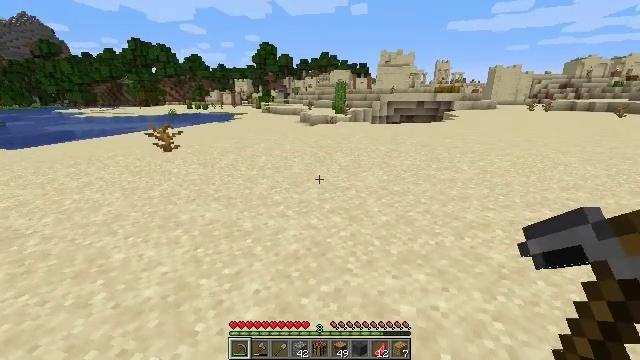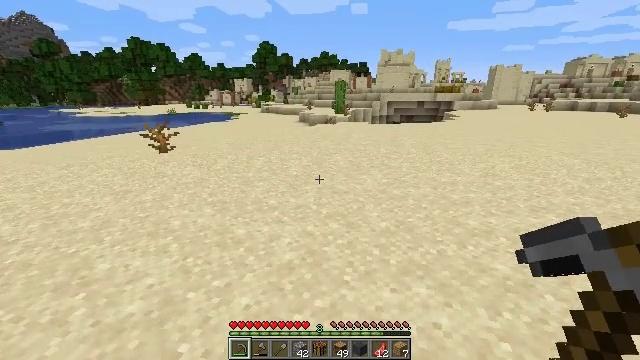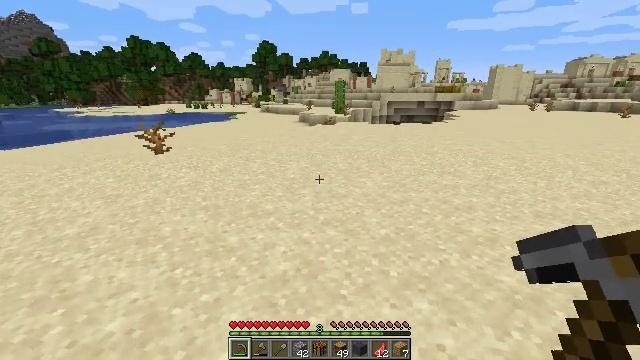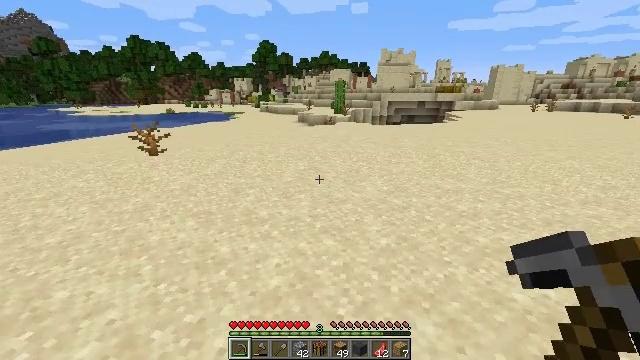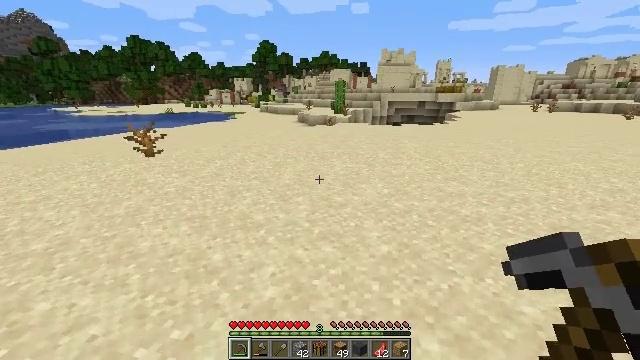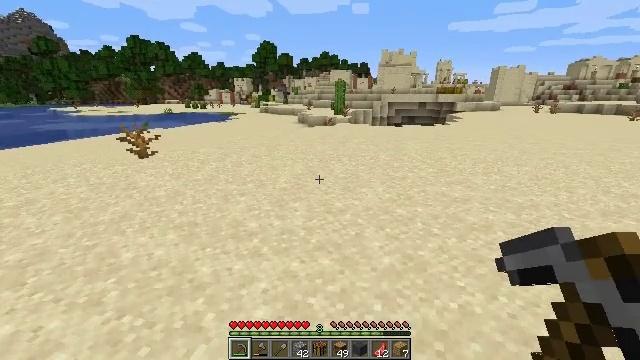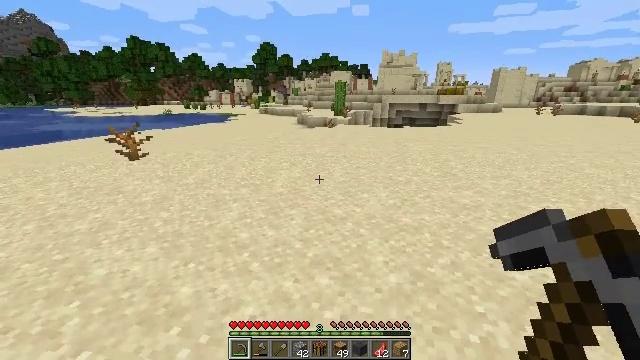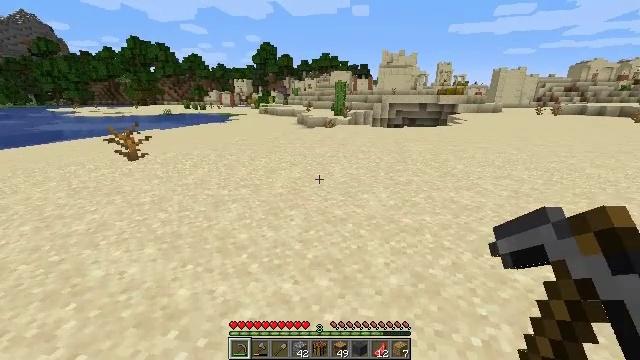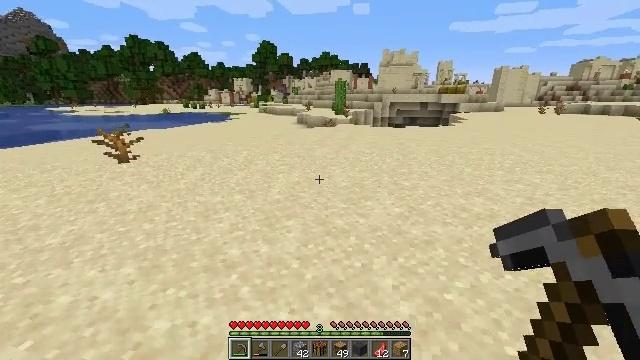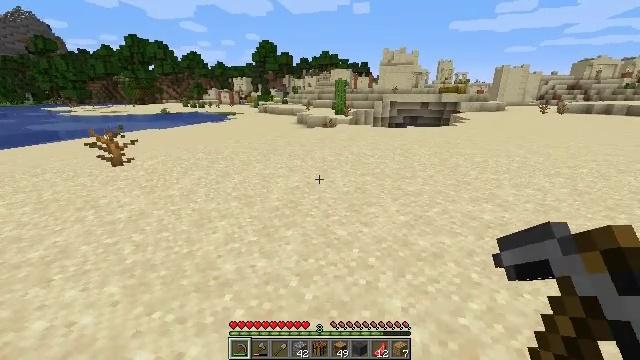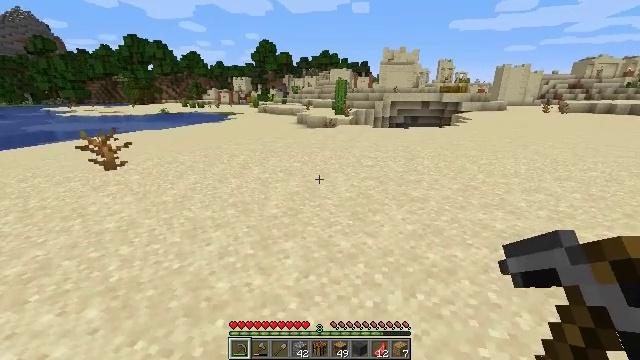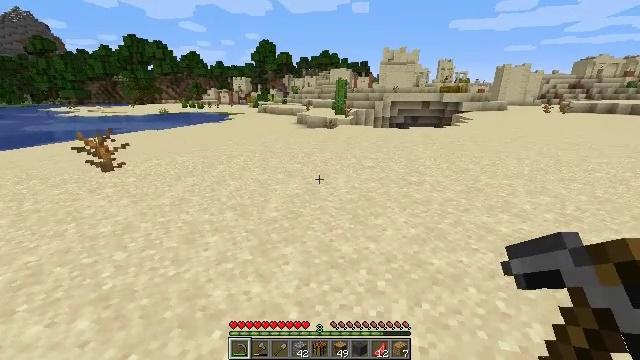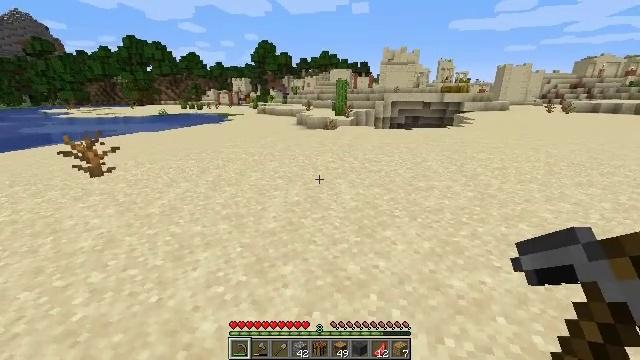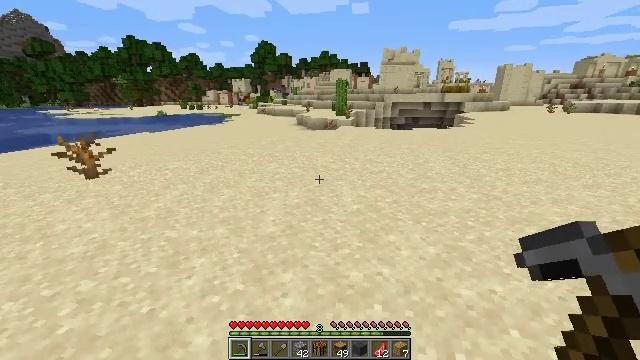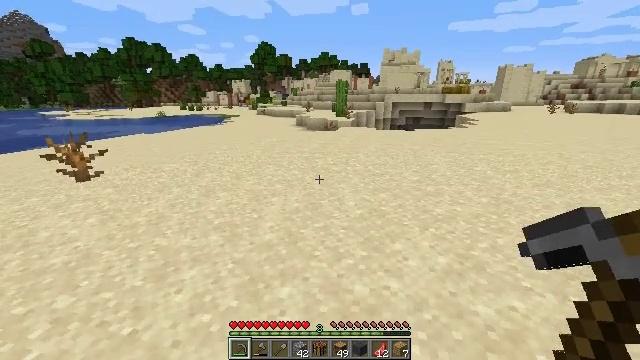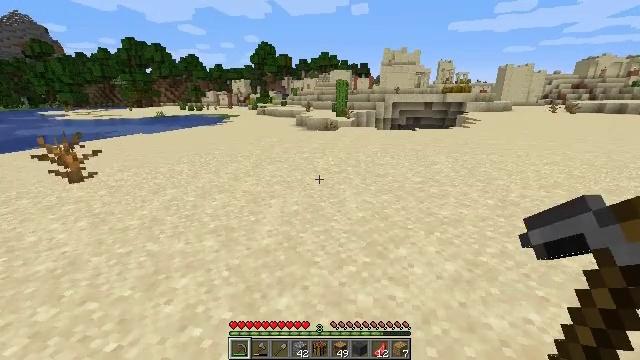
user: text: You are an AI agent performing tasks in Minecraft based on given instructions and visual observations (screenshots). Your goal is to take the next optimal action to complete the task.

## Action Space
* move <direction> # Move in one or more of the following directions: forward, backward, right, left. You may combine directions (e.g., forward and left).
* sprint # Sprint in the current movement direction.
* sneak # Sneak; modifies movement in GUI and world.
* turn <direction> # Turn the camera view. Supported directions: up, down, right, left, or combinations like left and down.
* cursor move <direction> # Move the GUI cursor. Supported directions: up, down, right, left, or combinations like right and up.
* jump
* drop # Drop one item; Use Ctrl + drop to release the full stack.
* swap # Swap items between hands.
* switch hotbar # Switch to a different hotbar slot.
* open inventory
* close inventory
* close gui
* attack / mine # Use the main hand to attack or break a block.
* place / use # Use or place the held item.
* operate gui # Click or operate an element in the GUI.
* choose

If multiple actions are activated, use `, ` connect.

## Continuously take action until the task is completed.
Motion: motion action
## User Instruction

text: Combat the rabbit.
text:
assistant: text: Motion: move forward
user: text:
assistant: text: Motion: move forward
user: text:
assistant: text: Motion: move forward
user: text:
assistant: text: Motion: move forward
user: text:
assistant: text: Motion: move forward
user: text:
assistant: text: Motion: move forward
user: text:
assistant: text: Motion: move forward
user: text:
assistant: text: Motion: move forward
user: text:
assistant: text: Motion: move forward
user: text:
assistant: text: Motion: move forward
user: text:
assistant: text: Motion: move forward
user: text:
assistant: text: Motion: move forward
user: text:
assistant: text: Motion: move forward
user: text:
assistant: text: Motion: move forward
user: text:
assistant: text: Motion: move forward
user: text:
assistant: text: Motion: move forward
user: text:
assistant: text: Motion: move forward
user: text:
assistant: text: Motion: move forward
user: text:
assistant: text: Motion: move forward
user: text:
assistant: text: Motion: move forward
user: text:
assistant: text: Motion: move forward
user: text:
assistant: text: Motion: move forward
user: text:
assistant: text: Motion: move forward
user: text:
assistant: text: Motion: move forward
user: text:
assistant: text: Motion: move forward
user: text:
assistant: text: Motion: move forward
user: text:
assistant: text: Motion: move forward
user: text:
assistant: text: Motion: move forward
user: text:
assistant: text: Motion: move forward
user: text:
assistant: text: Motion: move forward